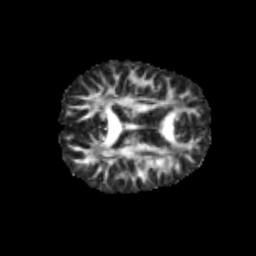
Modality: FA
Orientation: axial
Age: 12
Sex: female
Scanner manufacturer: siemens
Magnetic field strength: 3 T
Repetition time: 3.8 s
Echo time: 0.07 s